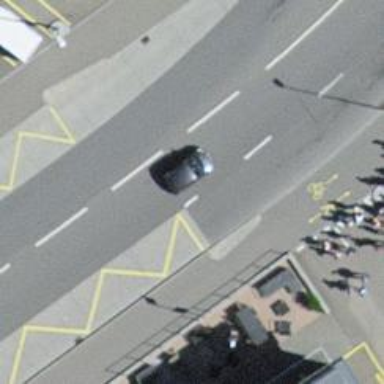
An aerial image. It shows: Bus stop with stop position for public transport.